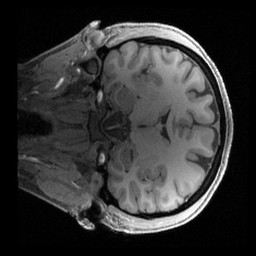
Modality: T1w
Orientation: coronal
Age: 39
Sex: female
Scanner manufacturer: siemens
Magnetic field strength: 3 T
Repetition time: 2.4 s
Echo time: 0.00241 s